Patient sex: M
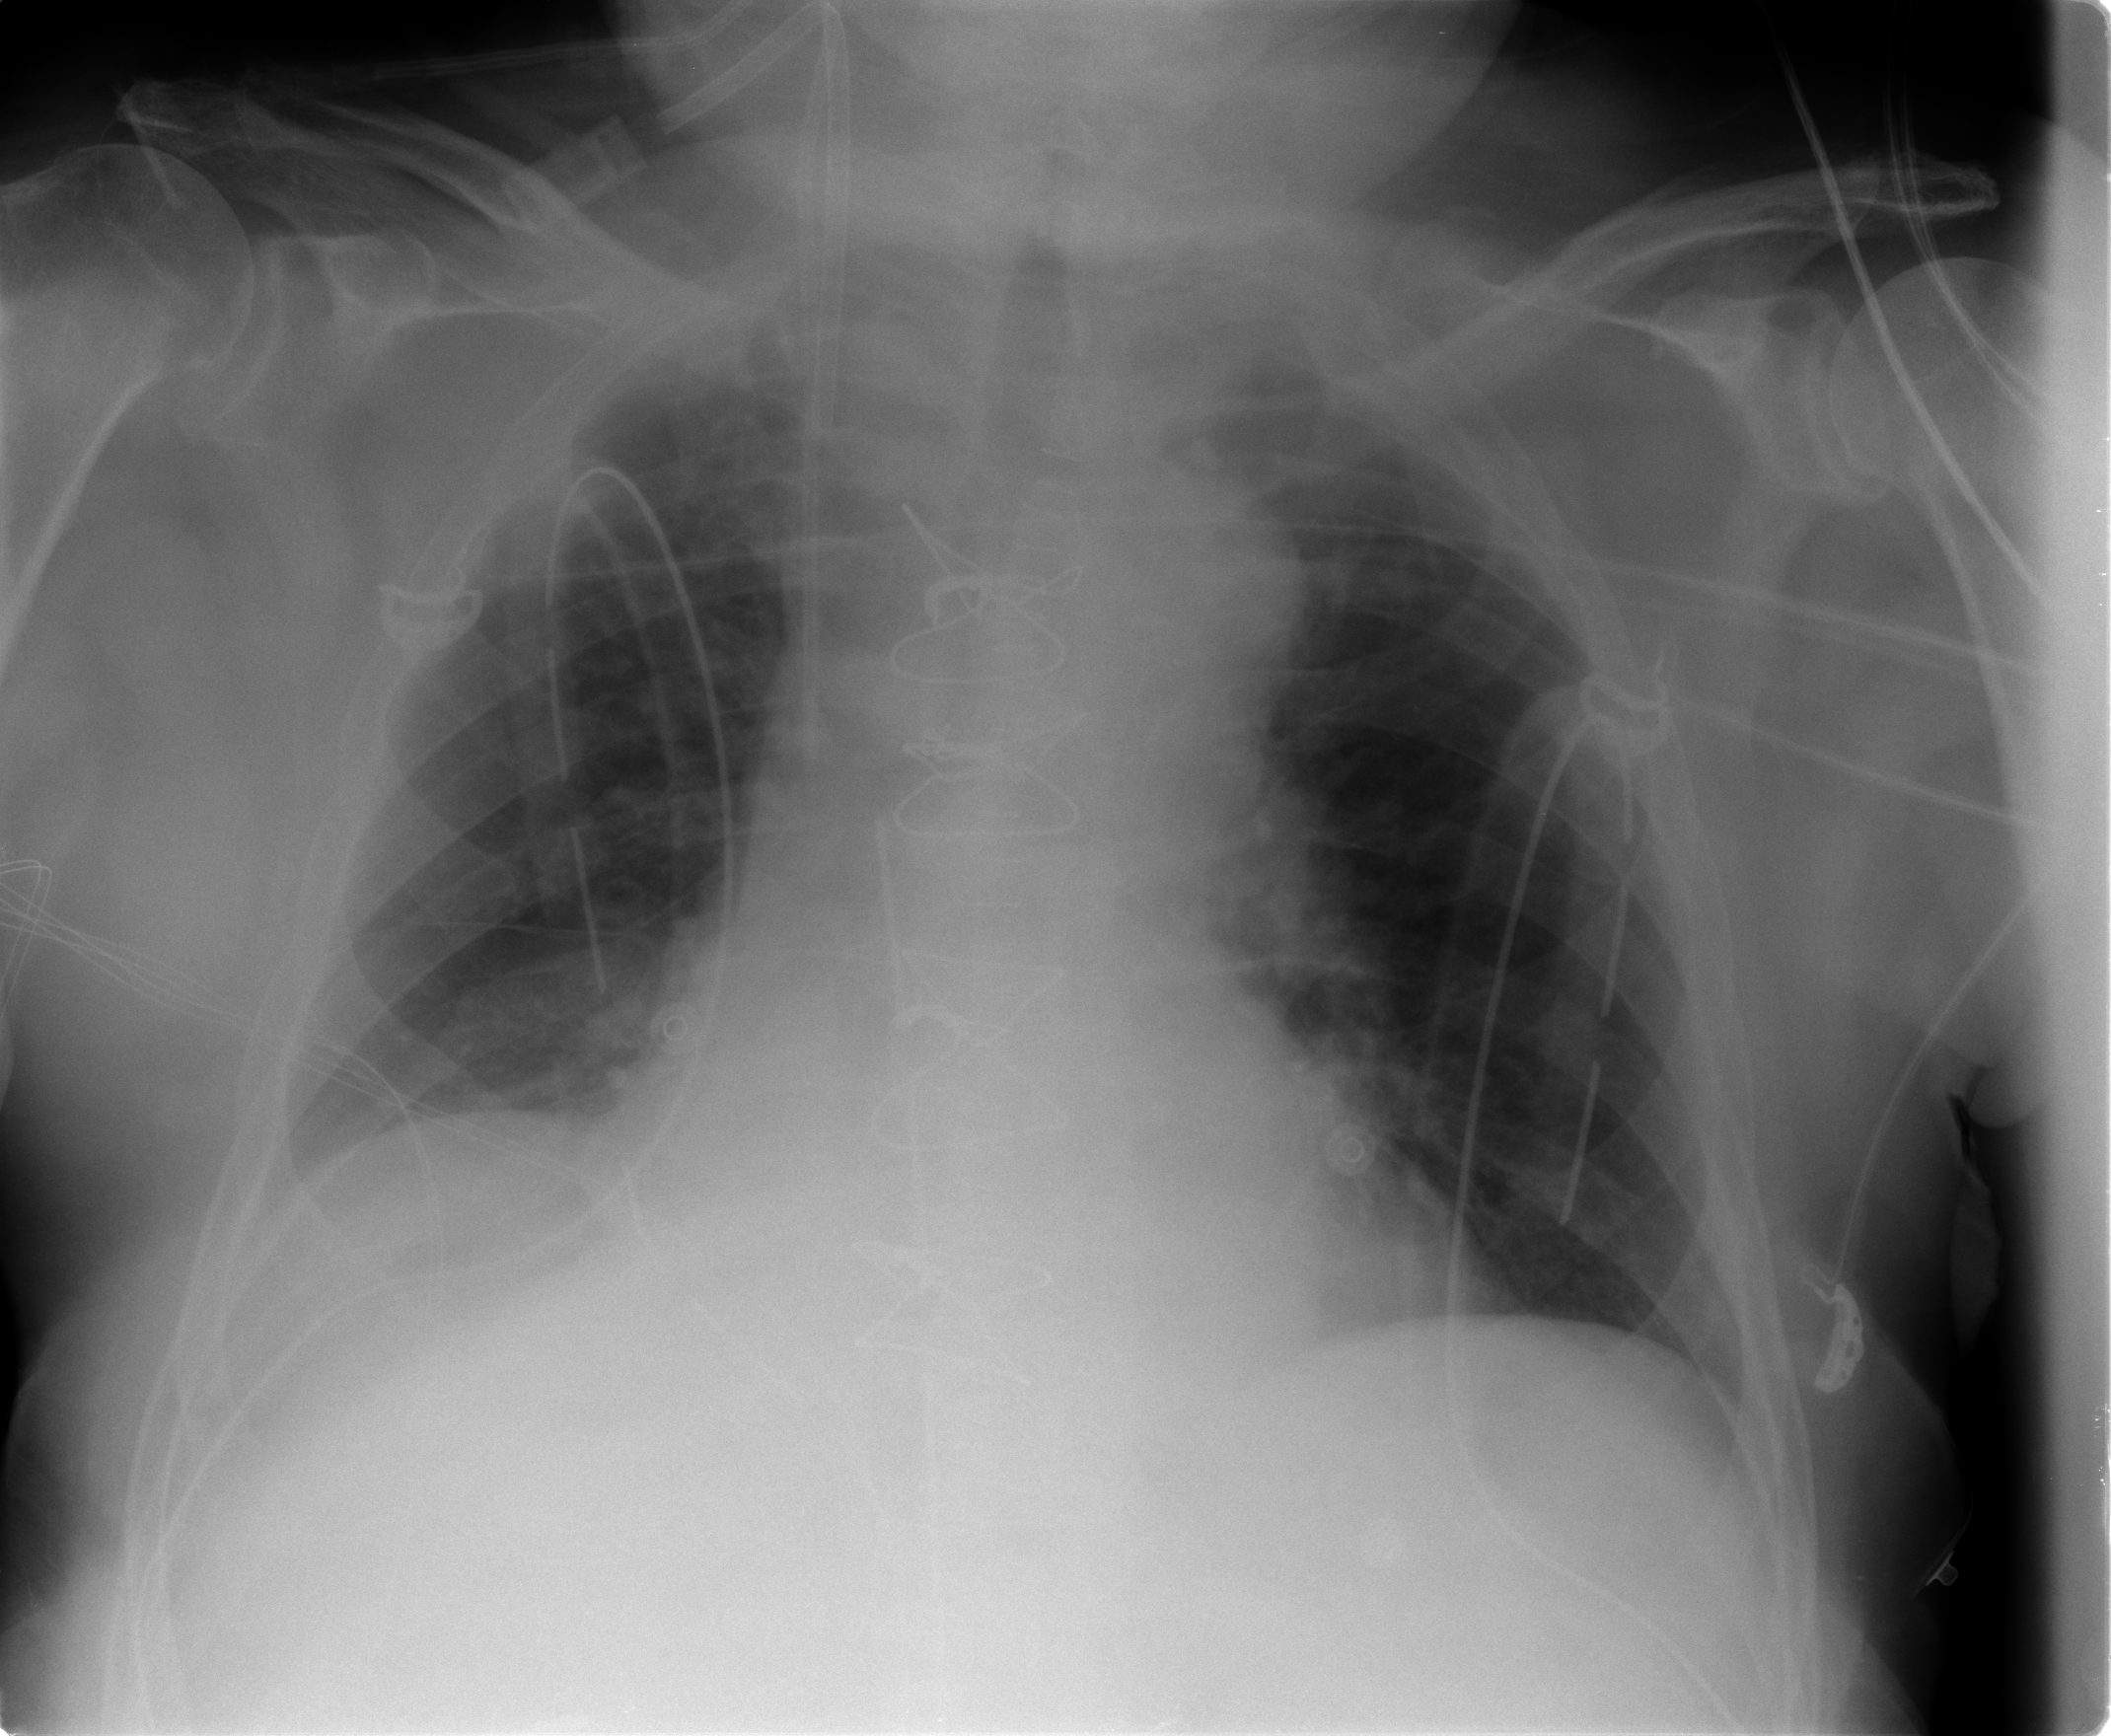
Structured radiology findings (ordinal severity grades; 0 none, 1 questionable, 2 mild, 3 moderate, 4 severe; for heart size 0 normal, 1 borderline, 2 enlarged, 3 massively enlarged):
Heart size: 0
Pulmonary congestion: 2
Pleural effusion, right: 2
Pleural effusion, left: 0
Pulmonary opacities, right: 0
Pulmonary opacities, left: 0
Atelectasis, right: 2
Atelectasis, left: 0